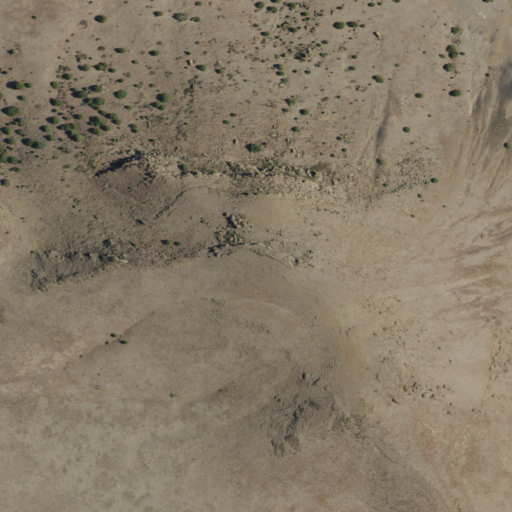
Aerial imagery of mountain in New Mexico named Carr Mountain containing shrub, evergreen forest, and grassland